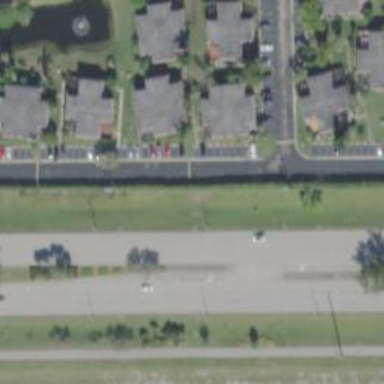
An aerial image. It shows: Asphalt road classified as primary highway.